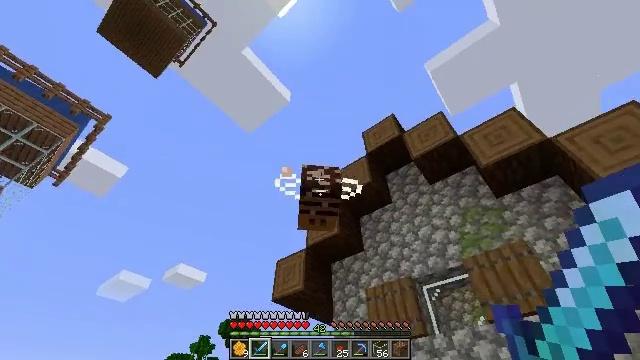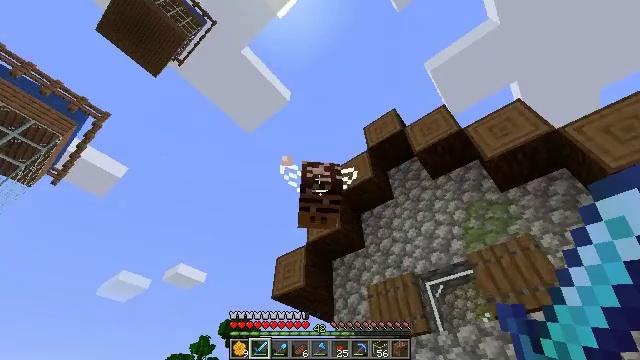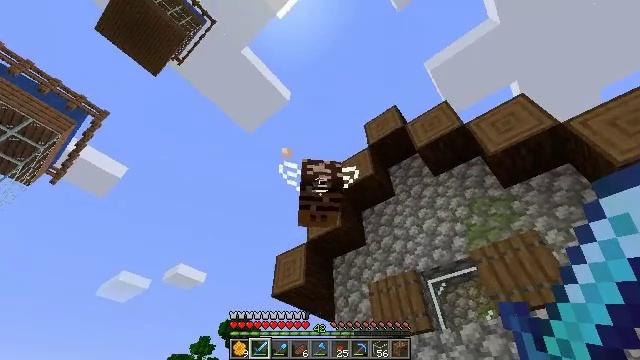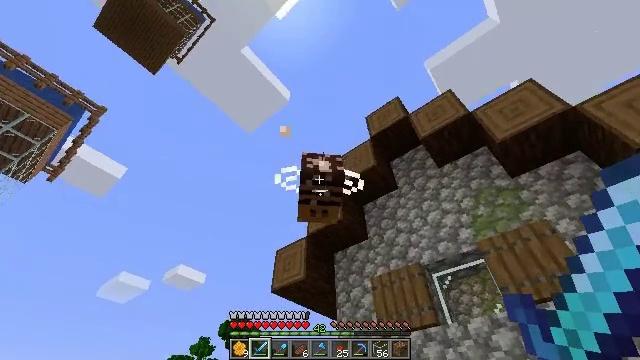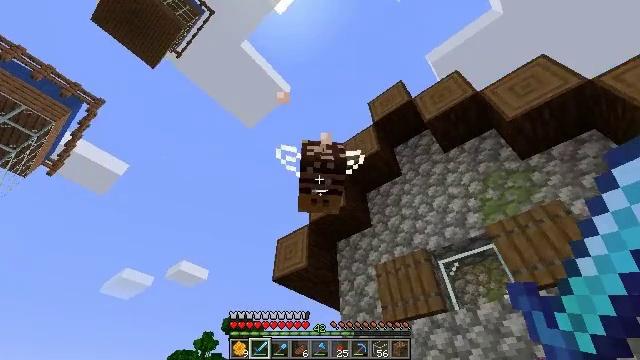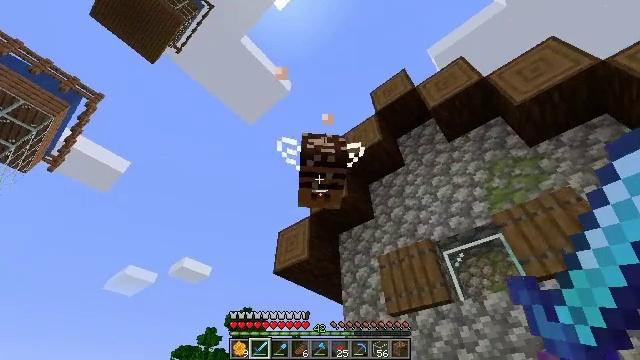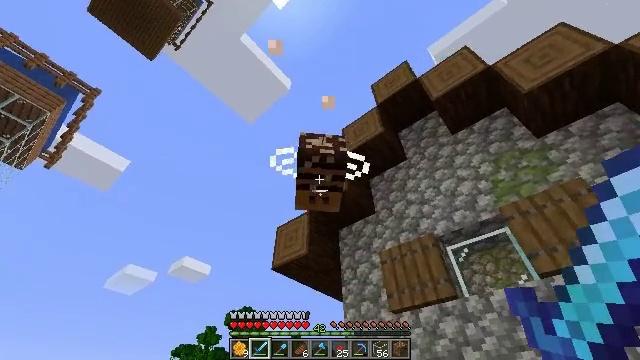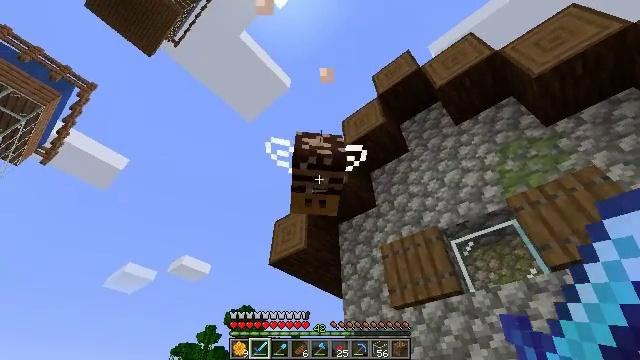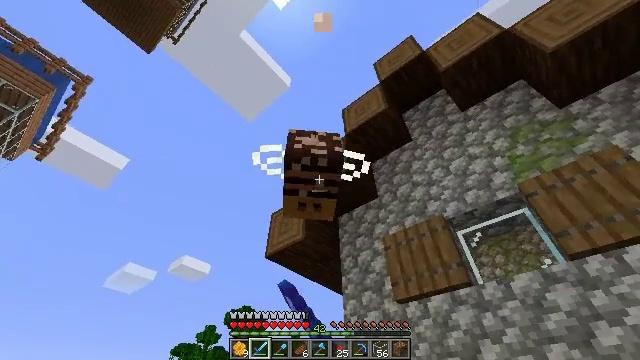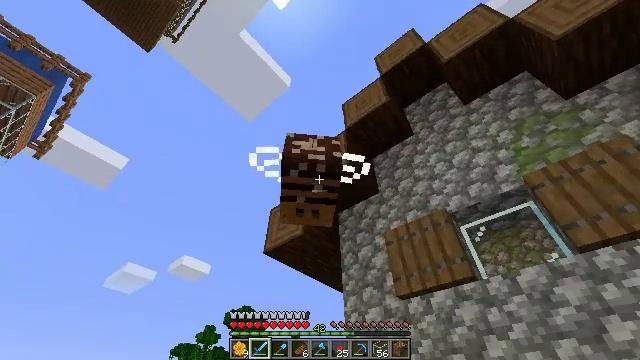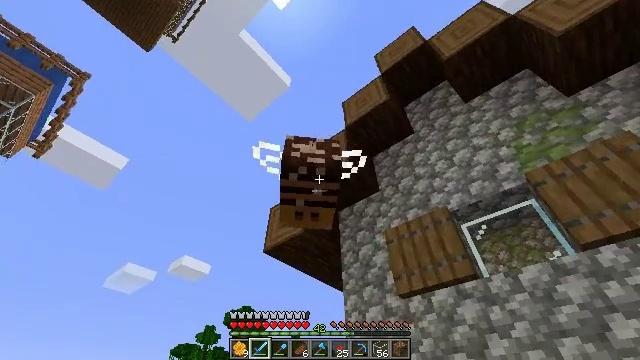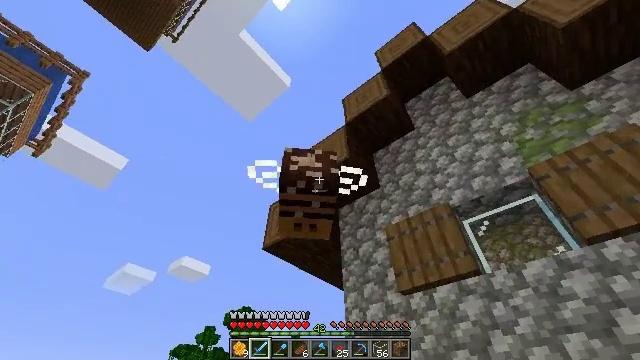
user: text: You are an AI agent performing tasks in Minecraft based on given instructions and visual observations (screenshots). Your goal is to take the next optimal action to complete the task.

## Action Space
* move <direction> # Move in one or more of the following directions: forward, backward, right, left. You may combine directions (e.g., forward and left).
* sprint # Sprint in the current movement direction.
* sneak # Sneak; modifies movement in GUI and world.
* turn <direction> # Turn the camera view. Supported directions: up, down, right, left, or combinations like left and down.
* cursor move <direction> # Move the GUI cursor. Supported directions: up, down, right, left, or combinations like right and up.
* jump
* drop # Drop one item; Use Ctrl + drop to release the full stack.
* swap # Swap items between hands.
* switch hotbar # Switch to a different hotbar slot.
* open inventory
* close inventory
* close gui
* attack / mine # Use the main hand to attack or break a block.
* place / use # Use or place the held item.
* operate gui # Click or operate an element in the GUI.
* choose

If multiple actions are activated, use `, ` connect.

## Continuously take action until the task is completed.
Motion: motion action
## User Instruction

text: Combat the bee.
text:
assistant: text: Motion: move forward
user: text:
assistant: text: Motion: move forward
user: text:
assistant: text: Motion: move forward
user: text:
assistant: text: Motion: move forward, turn down
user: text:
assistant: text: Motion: move forward
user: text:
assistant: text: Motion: move forward
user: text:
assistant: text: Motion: move forward, attack / mine
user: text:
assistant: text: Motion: move forward, attack / mine
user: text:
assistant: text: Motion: attack / mine
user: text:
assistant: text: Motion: attack / mine
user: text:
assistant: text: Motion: attack / mine
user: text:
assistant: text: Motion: no_op